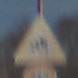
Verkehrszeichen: SeitenwindVonRechts
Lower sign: Geschwindigkeit110
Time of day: MorningAfternoon
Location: Outdoor (Nature)
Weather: PartlyCloudy
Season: NotSpecified
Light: Natural